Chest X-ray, AP view. Patient: 19 years old, sex M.
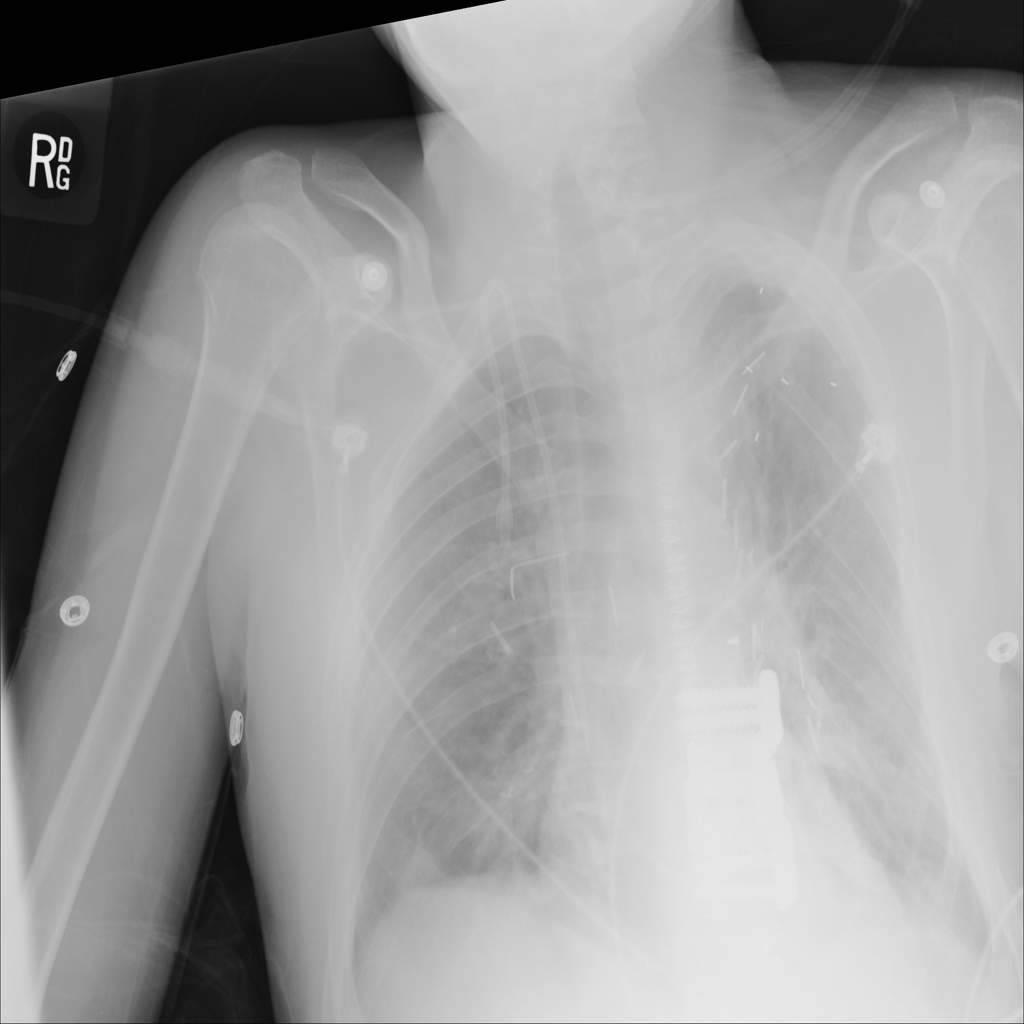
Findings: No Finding